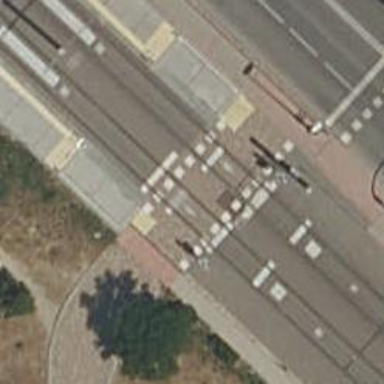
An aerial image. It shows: Crossing for the railway.